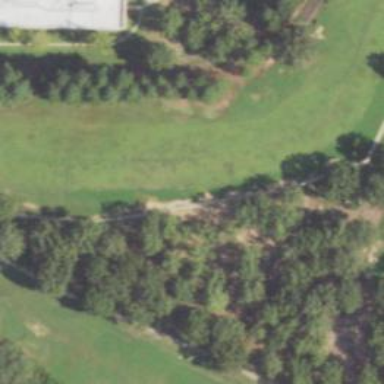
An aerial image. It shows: Disc golf basket.